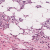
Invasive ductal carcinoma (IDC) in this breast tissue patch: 1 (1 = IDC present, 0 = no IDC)